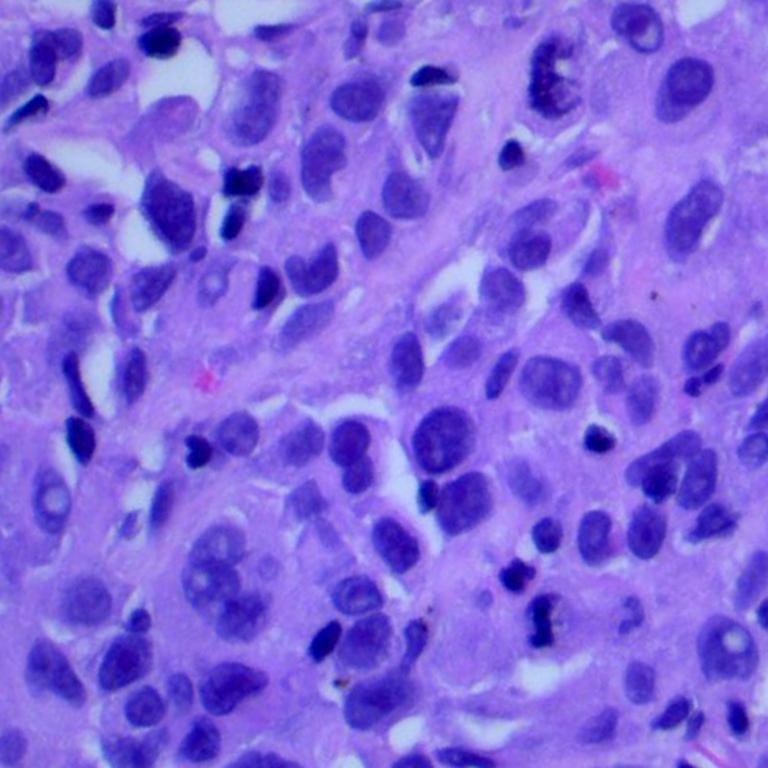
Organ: lung
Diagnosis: adenocarcinomas